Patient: sex F, age 66
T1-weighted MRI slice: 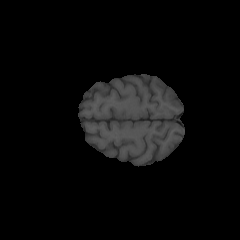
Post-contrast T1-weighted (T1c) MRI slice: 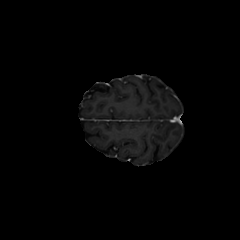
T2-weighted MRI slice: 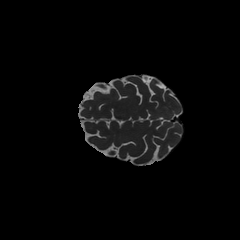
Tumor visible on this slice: no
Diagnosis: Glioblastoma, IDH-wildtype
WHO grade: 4